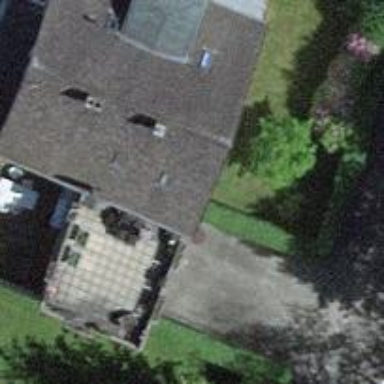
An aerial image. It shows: Detached building.